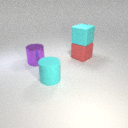
large purple metal cylinder to the left of large red rubber cube